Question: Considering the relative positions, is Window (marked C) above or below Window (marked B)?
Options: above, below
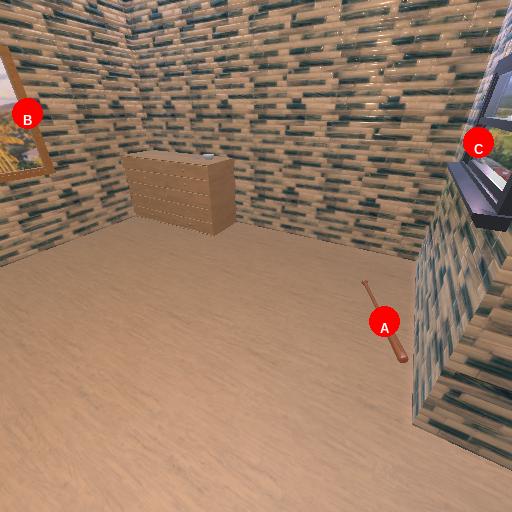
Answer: above